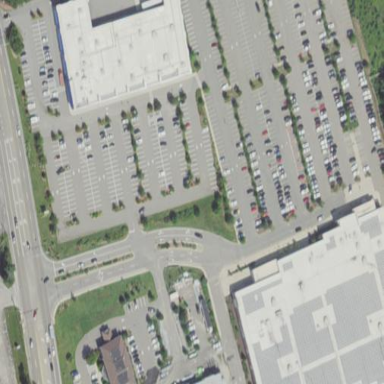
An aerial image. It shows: Retail area.